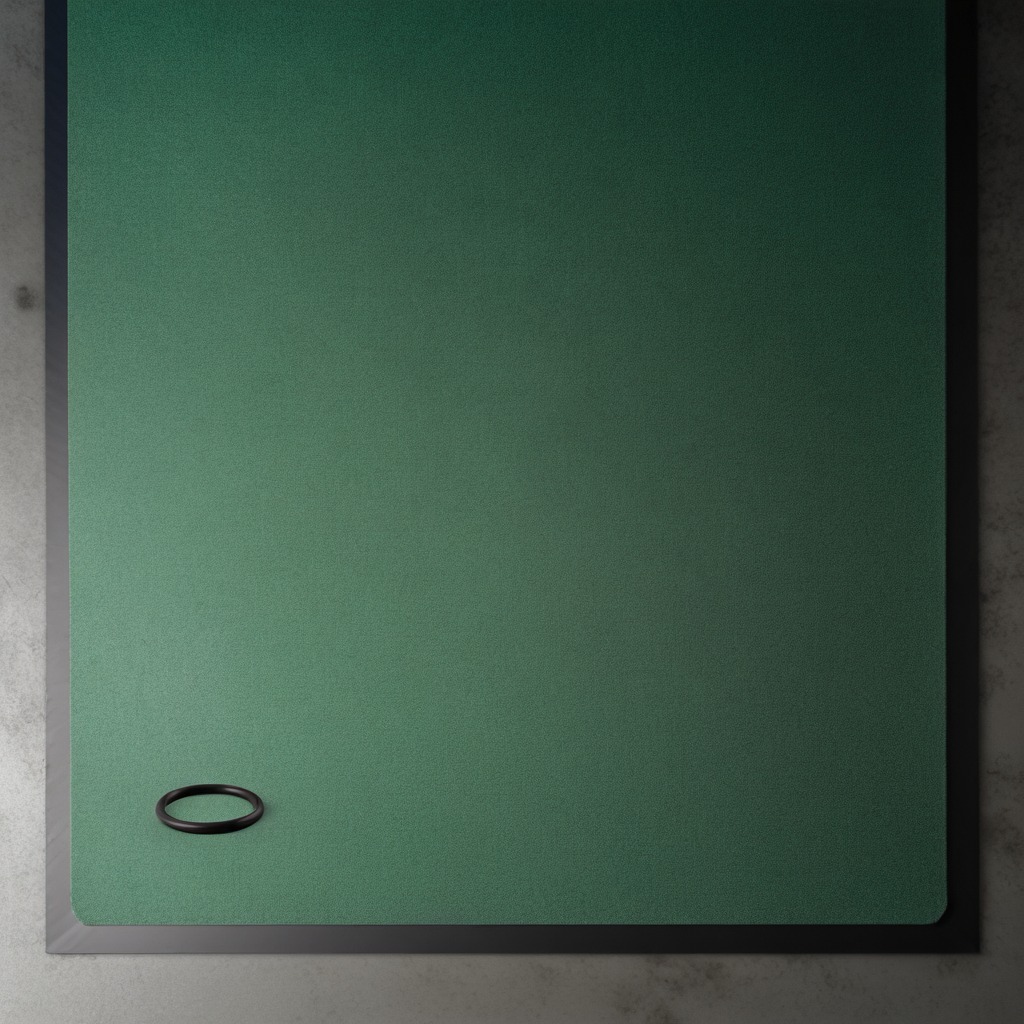
A rubber O-ring lies on the green rubber mat.